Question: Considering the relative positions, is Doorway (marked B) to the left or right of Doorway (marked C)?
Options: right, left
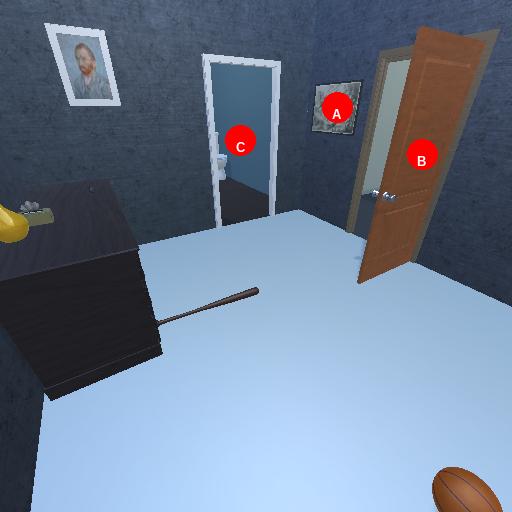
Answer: right